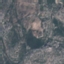
Land use / land cover class: HerbaceousVegetation